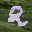
Label: 2